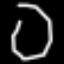
Label: octagon